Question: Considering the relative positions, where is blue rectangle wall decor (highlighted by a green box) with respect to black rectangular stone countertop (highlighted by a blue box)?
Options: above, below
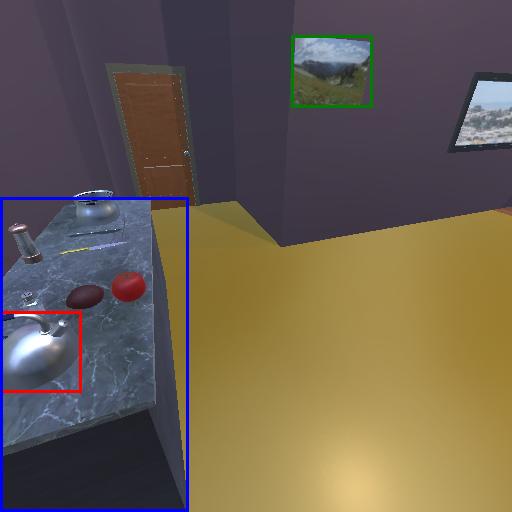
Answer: above